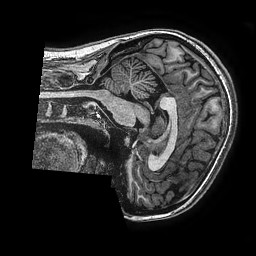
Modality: T1w
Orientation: sagittal
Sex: female
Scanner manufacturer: ge
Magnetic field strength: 3 T
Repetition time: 0.00766 s
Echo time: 0.003476 s